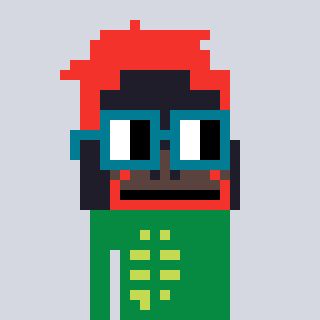
a pixel art character with square dark green glasses, a orangutan-shaped head and a green-colored body on a cool background